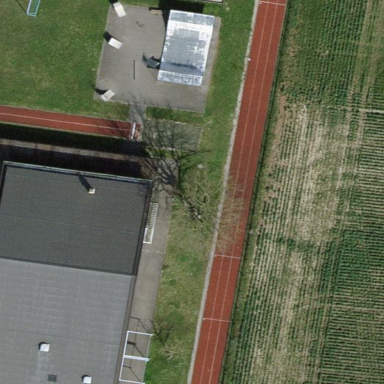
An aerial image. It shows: Athletics pitch used for leisure sports activities.